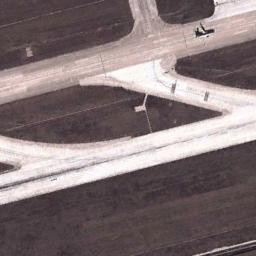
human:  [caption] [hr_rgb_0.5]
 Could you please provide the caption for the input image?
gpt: The runway goes through the clearing and some other roads connect to the runway .

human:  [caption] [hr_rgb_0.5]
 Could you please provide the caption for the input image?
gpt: The runway is on the bare land with an airplane .

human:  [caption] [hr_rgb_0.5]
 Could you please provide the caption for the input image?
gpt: The runway is surrounded by grass .

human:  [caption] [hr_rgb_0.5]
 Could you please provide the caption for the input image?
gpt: Next to the two complex staggered runways is a large patch of brown bare land with an airplane on the runway .

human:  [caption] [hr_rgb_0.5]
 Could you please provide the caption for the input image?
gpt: There are brown bare land beside the runway .